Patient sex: M
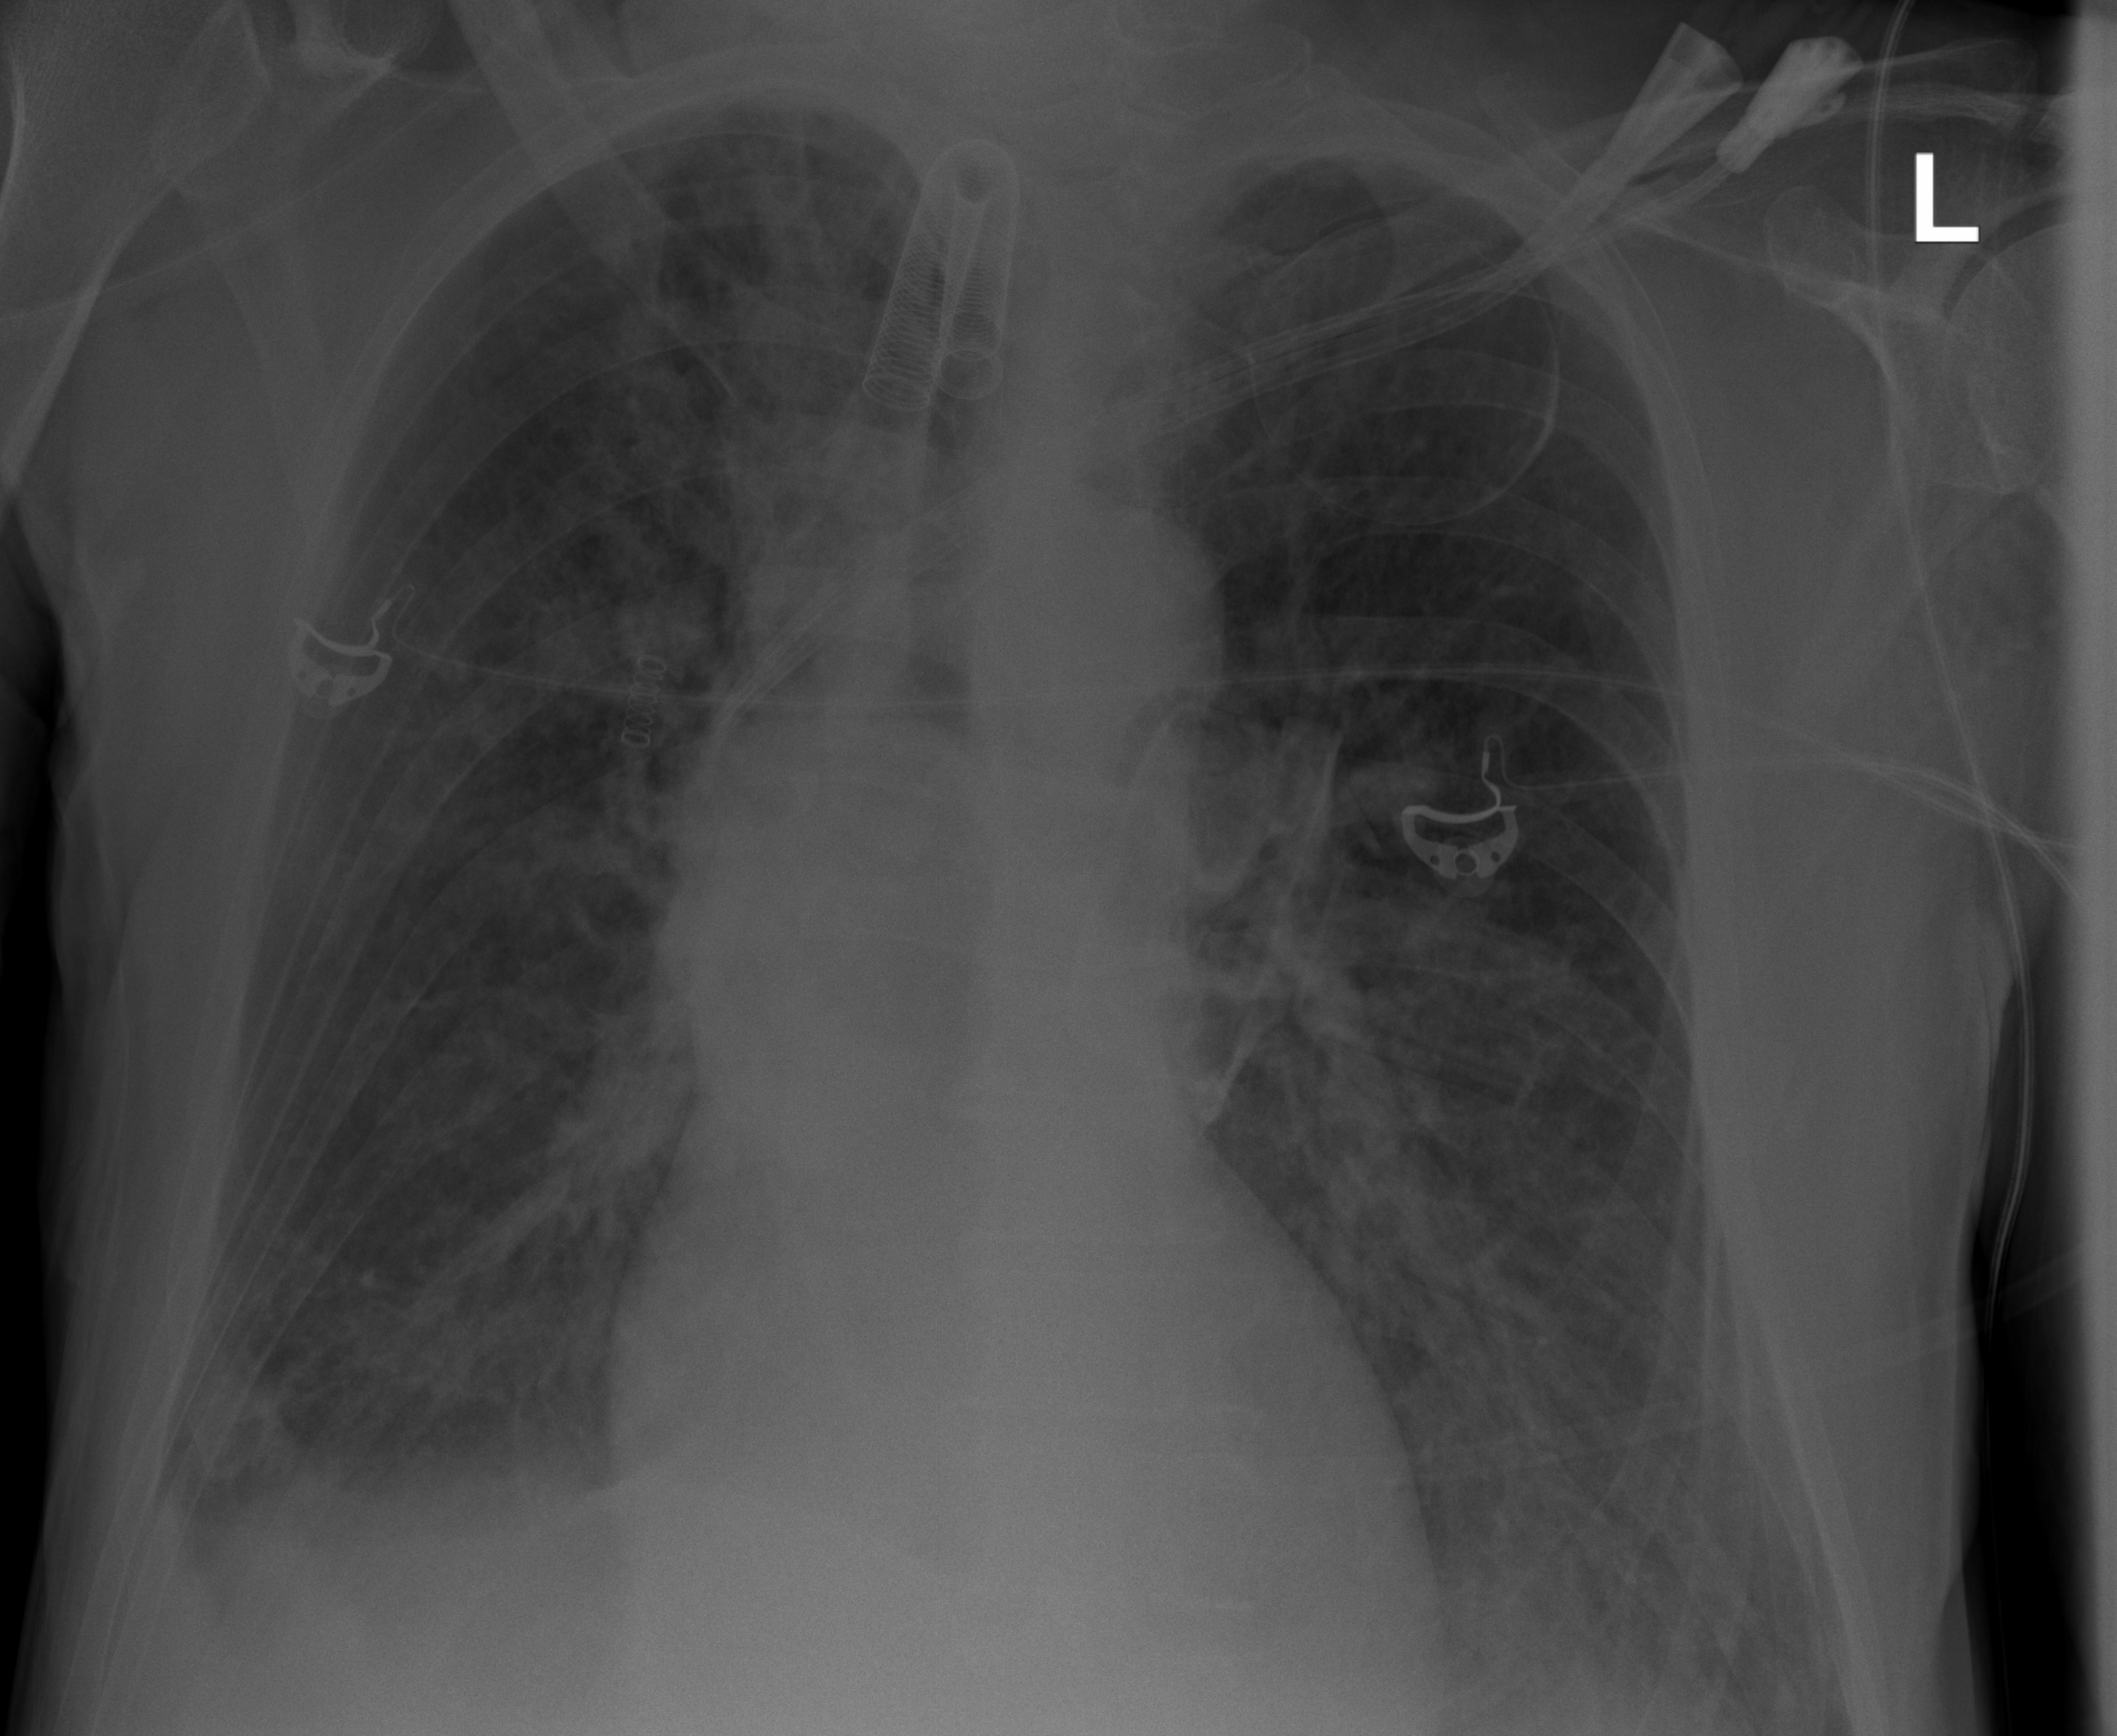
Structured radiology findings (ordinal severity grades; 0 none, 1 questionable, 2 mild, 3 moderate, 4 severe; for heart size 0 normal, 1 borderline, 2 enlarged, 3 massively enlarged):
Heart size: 0
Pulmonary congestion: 2
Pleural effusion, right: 1
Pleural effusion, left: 2
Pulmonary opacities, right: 2
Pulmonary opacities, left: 1
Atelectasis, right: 2
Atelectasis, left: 2